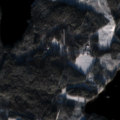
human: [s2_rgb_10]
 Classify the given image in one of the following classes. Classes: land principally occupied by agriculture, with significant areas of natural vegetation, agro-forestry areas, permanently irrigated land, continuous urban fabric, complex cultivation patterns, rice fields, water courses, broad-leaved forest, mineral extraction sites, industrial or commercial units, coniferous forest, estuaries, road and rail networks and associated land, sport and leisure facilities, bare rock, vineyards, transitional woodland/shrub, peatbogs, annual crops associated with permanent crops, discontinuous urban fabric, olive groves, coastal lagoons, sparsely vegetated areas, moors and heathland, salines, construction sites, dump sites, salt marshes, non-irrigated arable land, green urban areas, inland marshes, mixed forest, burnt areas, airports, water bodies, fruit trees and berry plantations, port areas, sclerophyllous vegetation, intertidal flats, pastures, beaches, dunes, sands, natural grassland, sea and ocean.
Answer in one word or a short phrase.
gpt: land principally occupied by agriculture, with significant areas of natural vegetation, mixed forest, transitional woodland/shrub, water bodies